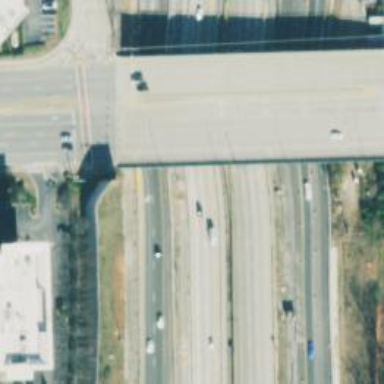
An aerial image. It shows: Secondary road crossing bridge.